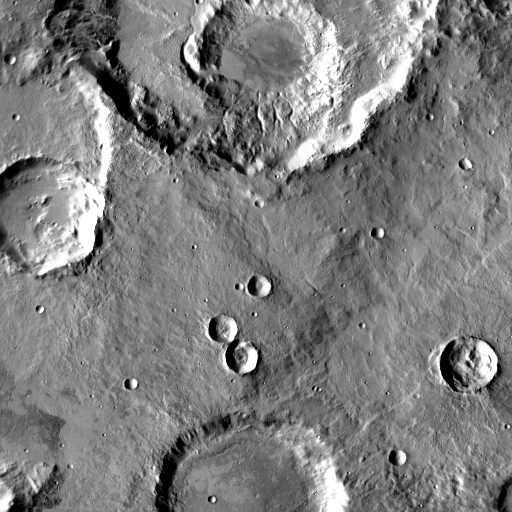
Crater classes present: Background, Other, Layered, Buried, Secondary